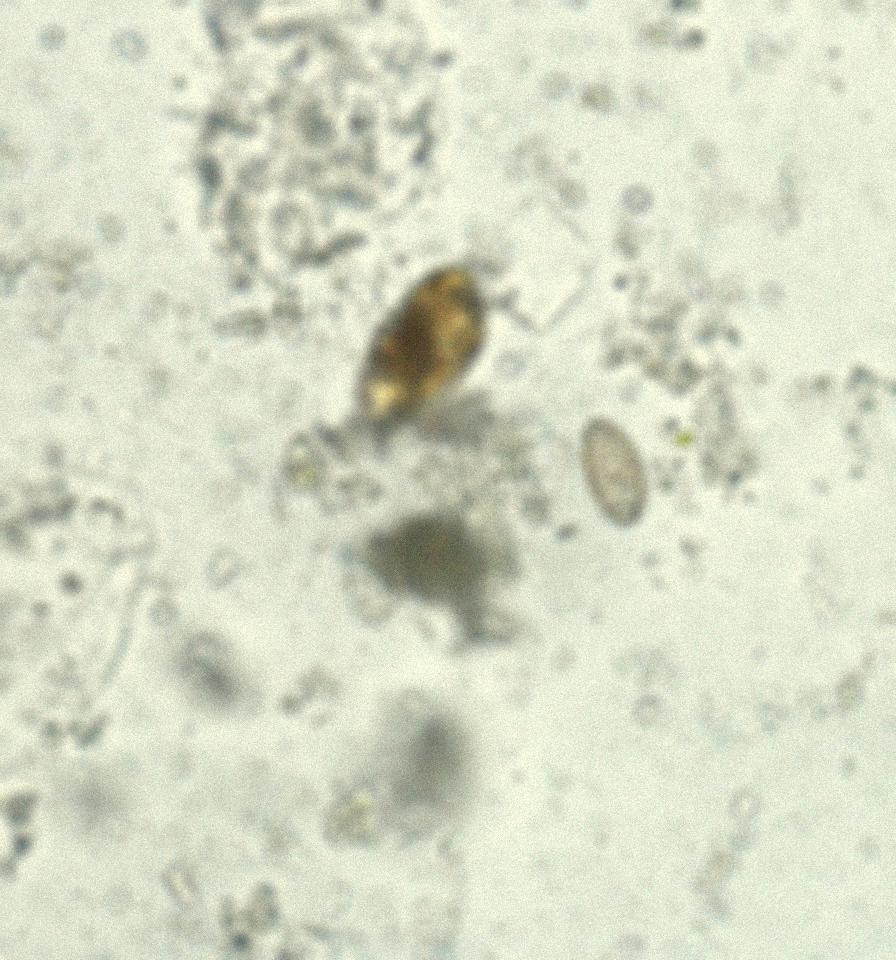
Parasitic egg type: Opisthorchis viverrine